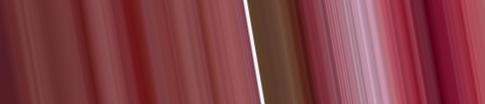
Condition: Tooth Discoloration